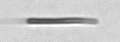
Label: fiber